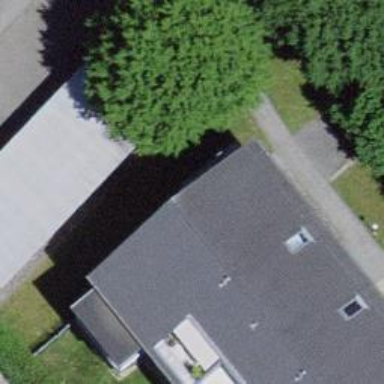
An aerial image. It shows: Group of garages.